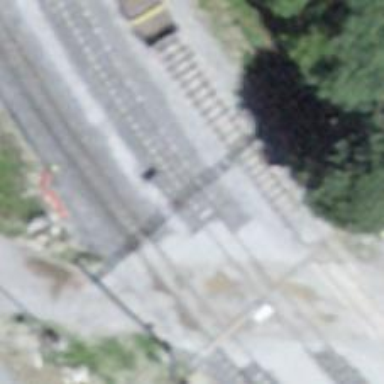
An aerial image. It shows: Narrow-gauge railway siding with electrified contact line.